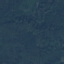
Land use / land cover: Forest